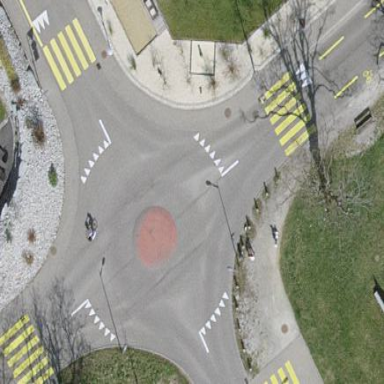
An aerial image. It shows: Residential road that intersects with roundabout.